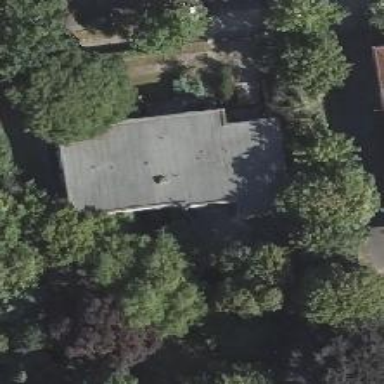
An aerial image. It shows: Apartment building with flat roof.